Question: I have a VB winforms form with three 'BindingSource' controls, each showing data (via 'DataGridView's or bound textboxes) from three related entities that were created DB First.
I need to have a 'datagridview' showing & allowing adding/editing/deleting only 'tbl_Distribution_DealerModel_OverAlts' records that are related to both the current 'tbl_PrimaryDealerGroup' record (joining on fields 'tbl_PrimaryDealerGroup.DealerGroupID = tbl_Distribution_DealerModels_OverAlts.FirstDealerGroupID') and the current 'tbl_SeriesManufacturer' record (joining on two common fields: 'aus_series_cde' and 'ManufacturerID'). 'tbl_Distribution_DealerModel_OverAlts' is on the many-side of the relationships to the two other tables:

How can I have a child entity's 'datagridview' show only records that are related to each of two (or more) parent entity records? It may also be necessary for me to relate a child entity to three or more parents in this project, so generically applicable answers would be appreciated
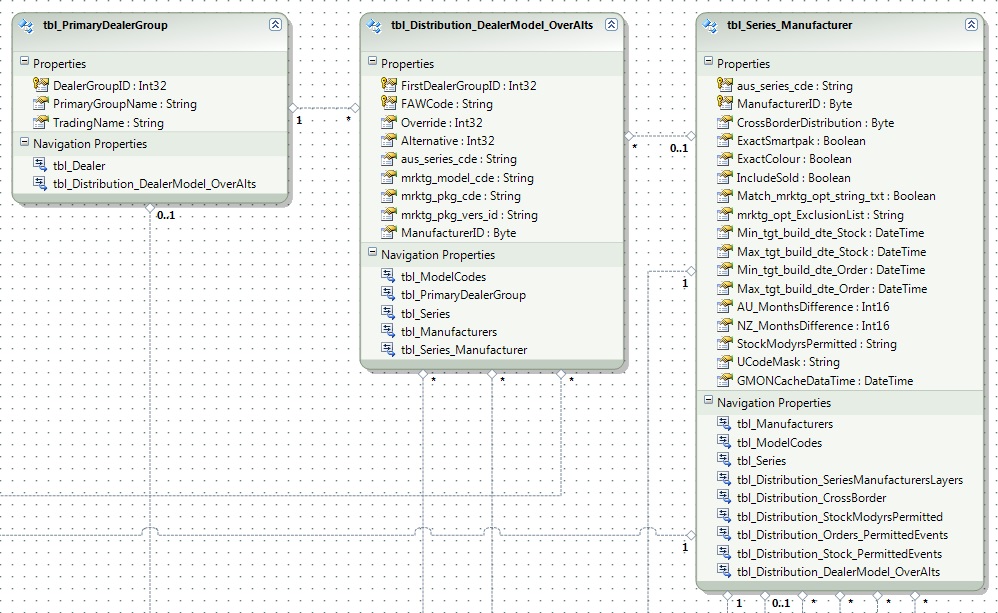
Answer: I finally sorted this out myself:
'''
Private Sub bs_tblSM_tblPDG_CurrentChanged(sender As System.Object, e As System.EventArgs) Handles bs_tbl_Series_Manufacturer.CurrentChanged, bs_tbl_PrimaryDealerGroup.CurrentChanged
If bs_tbl_Series_Manufacturer.Current IsNot Nothing And bs_tbl_PrimaryDealerGroup.Current IsNot Nothing Then
Dim Series As String = bs_tbl_Series_Manufacturer.GetItemProperties(Nothing)("aus_series_cde").GetValue(bs_tbl_Series_Manufacturer.Current)
Dim Manufacturer As Byte = bs_tbl_Series_Manufacturer.GetItemProperties(Nothing)("ManufacturerID").GetValue(bs_tbl_Series_Manufacturer.Current)
Dim PDG As Integer = bs_tbl_PrimaryDealerGroup.GetItemProperties(Nothing)("DealerGroupID").GetValue(bs_tbl_PrimaryDealerGroup.Current)
Dim ChangeFilter As Boolean = False
If m_CurrentSeries <> Series Then
m_CurrentSeries = Series
ChangeFilter = True
End If
If m_CurrentManufacturer <> Manufacturer Then
m_CurrentManufacturer = Manufacturer
ChangeFilter = True
End If
If m_CurrentPDG <> PDG Then
m_CurrentPDG = PDG
ChangeFilter = True
End If
If ChangeFilter Then
Dim DlrMdlOverAlts As IEnumerable(Of tbl_Distribution_DealerModel_OverAlts)
DlrMdlOverAlts = From DDMOA As tbl_Distribution_DealerModel_OverAlts In m_Context.tbl_Distribution_DealerModel_OverAlts.Local.ToBindingList _
Where DDMOA.aus_series_cde = m_CurrentSeries And DDMOA.ManufacturerID = m_CurrentManufacturer And DDMOA.FirstDealerGroupID = m_CurrentPDG _
Select DDMOA
bs_tbl_Distribution_DealerModel_OverAlts.DataSource = DlrMdlOverAlts.ToList
Me.dgvtbcDealerModelOverAlts_aus_series_cde.DefaultCellStyle.NullValue = m_CurrentSeries.ToString
Me.dgvtbcDealerModelOverAlts_ManufacturerID.DefaultCellStyle.NullValue = m_CurrentManufacturer.ToString
Me.dgvtbcDealerModelOverAlts_FirstDealerGroupID.DefaultCellStyle.NullValue = m_CurrentPDG.ToString
bs_tbl_Distribution_DealerModel_OverAlts.ResetBindings(False)
ChangeFilter = False
End If
End If
End Sub
'''
The trick was to not try to use 'DataMember's of parent 'BindingSource's in the child 'BindingSource', but to relate the entities in code in the 'CurrentChanged' of both parent 'BindingSource's.